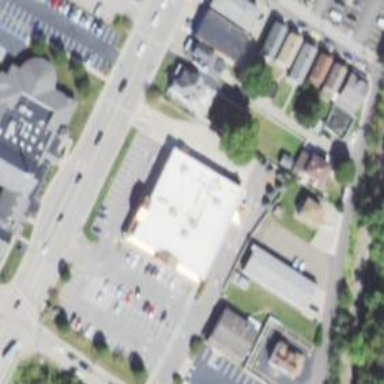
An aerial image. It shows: Pharmacy providing healthcare services.